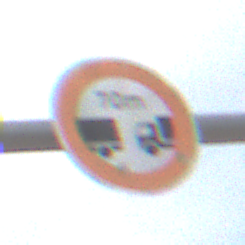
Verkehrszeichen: VerbotUnterschreitenMindestabstand
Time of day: Midday
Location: Outdoor (RoadRail)
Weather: PartlyCloudy
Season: NotSpecified
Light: Natural